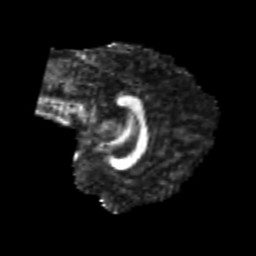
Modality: FA
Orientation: sagittal
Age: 20
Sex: male
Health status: healthy
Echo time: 0.074 s